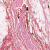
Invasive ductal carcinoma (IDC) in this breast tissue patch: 0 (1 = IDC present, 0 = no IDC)